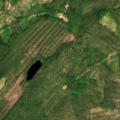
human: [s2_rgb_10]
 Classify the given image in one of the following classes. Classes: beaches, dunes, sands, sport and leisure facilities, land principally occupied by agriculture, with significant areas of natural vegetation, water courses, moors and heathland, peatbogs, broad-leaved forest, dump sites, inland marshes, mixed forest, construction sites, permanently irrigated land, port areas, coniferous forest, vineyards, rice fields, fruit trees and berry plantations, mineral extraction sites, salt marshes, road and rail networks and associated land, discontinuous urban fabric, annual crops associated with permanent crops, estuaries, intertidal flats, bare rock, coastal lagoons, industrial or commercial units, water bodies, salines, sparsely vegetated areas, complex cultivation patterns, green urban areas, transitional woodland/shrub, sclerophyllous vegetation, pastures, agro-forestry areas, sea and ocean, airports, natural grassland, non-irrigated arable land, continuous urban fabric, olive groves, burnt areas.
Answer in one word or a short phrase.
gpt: coniferous forest